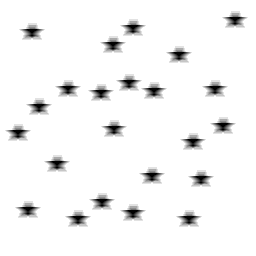
Squares: 0
Triangles: 0
Stars: 23
Total shapes: 23